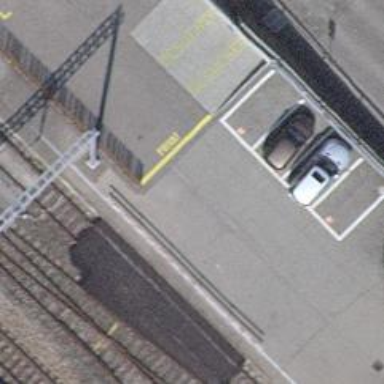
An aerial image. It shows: Asphalt parking aisle road.